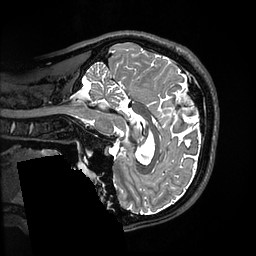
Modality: T2w
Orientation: sagittal
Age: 20
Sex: male
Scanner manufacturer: ge
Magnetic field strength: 3 T
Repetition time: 3.202 s
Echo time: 0.06582 s